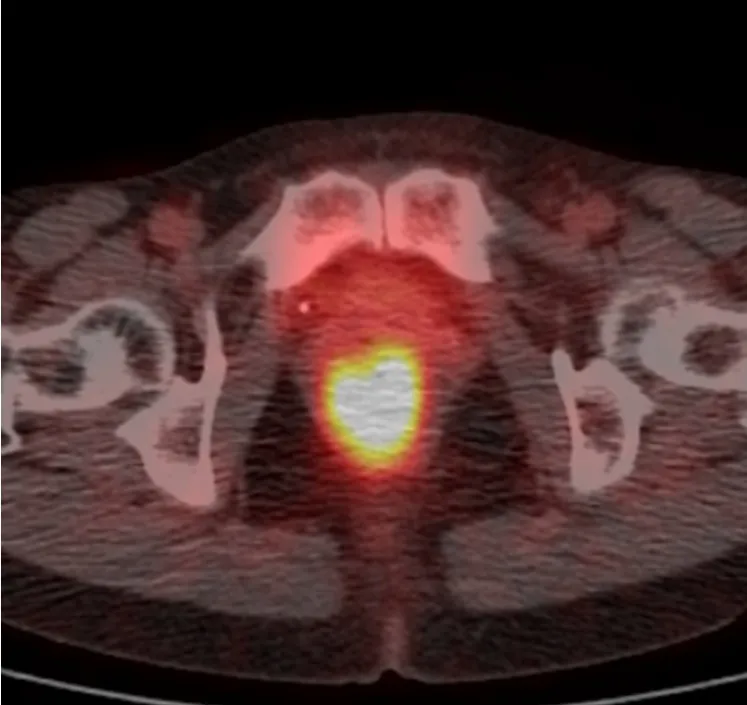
PET findings. . A, b: PET revealed an accumulation of FDG in the anal canal mass and left inguinal lymph nodes (white arrow head) which were detected by CT.
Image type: radiology (pet)